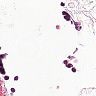
Metastatic tissue present: no